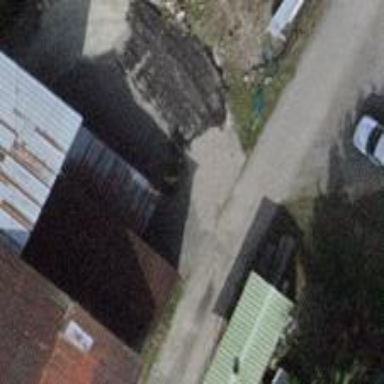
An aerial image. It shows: Industrial building.